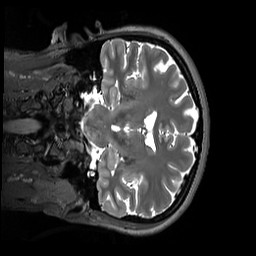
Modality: T2w
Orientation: coronal
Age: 38
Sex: female
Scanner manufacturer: siemens
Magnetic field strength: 3 T
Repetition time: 3.2 s
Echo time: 0.412 s